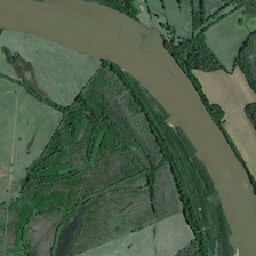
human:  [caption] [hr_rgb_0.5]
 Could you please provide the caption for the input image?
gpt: The green river separates farmland.

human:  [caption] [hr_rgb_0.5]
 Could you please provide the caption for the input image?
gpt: this brown river goes throu this green  pian with rows of lush trees on it .

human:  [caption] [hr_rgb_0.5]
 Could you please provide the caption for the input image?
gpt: The green river separates the farmland.

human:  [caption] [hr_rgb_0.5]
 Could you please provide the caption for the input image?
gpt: Divide the forest and grassland into two parts.

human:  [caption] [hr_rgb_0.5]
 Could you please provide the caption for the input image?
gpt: The river divides the forest into the woods.